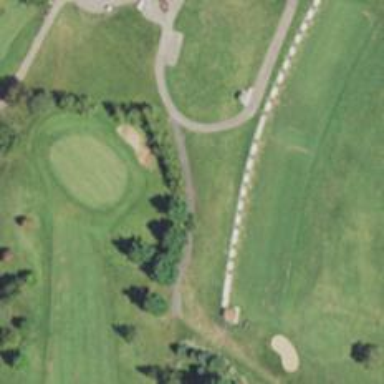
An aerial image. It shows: Footway that serves as golf path.